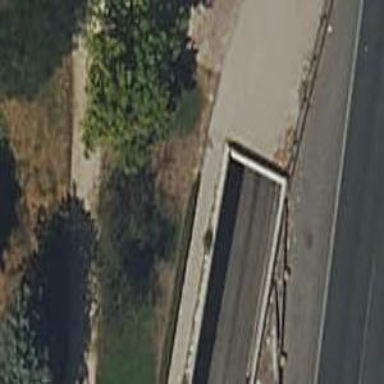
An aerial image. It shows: Unclassified road with asphalt surface going through tunnel.